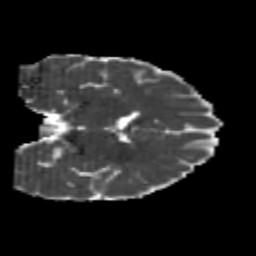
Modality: MD
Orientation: coronal
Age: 22
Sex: male
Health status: healthy
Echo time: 0.074 s